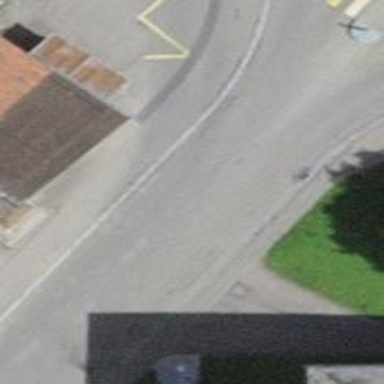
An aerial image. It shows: Residential road with separate asphalt sidewalk.